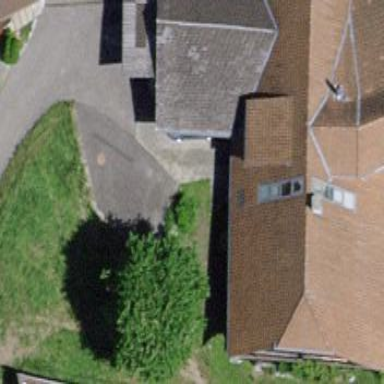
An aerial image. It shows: Farm building.